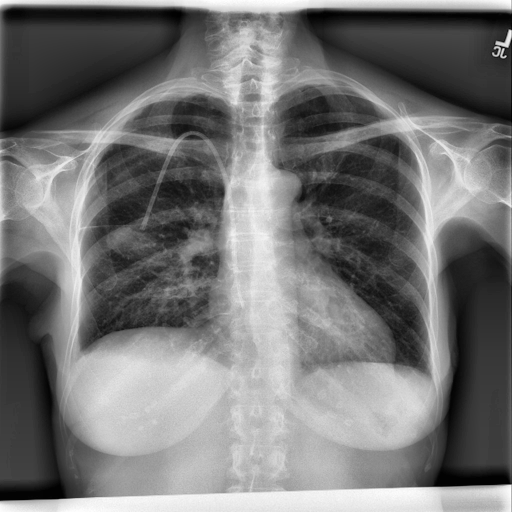
Finding: NORMAL